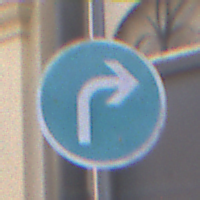
Verkehrszeichen: VorgeschriebeneFahrtrichtungRechts
Umgebung: Outdoor, Urban
Tageszeit: MorningAfternoon
Wetter: PartlyCloudy
Licht: Natural
Jahreszeit: NotSpecified
Kontrast: MediumContrast